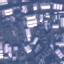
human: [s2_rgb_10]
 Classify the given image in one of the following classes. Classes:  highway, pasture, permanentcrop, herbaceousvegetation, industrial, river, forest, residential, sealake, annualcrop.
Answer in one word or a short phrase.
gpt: Industrial